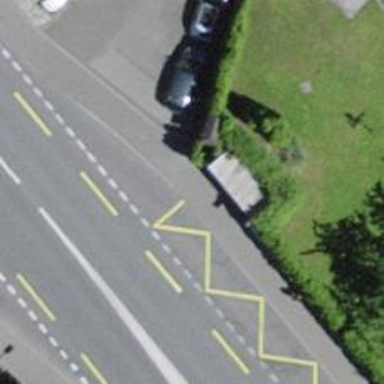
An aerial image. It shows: Sidewalk with platform for public transport. The platform has shelter.